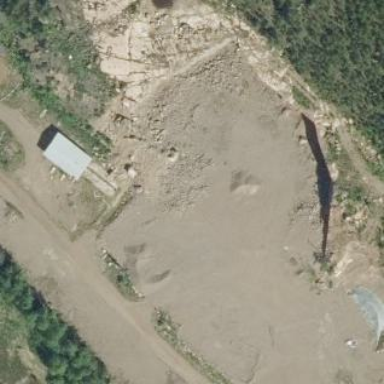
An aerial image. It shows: Quarry area.